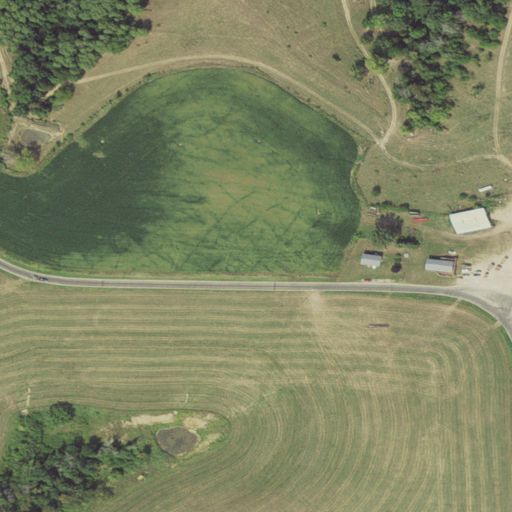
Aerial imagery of ridge(s) in Wisconsin named Shanghai Ridge containing cultivated crops, pasture, deciduous forest, low intensity development, mixed forest, open development, and medium intensity development